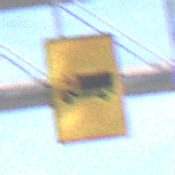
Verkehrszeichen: KFZZulaessigeGesamtmasse3Komma5TOhnePfeilsymbol
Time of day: MorningAfternoon
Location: Outdoor (Urban)
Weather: PartlyCloudy
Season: NotSpecified
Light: Natural